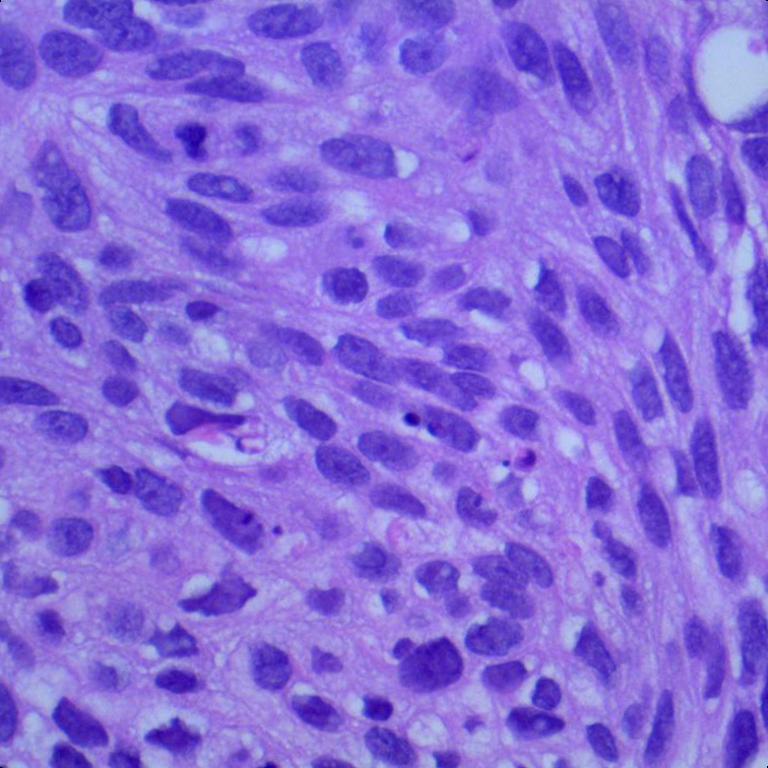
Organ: lung
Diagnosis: squamous carcinomas